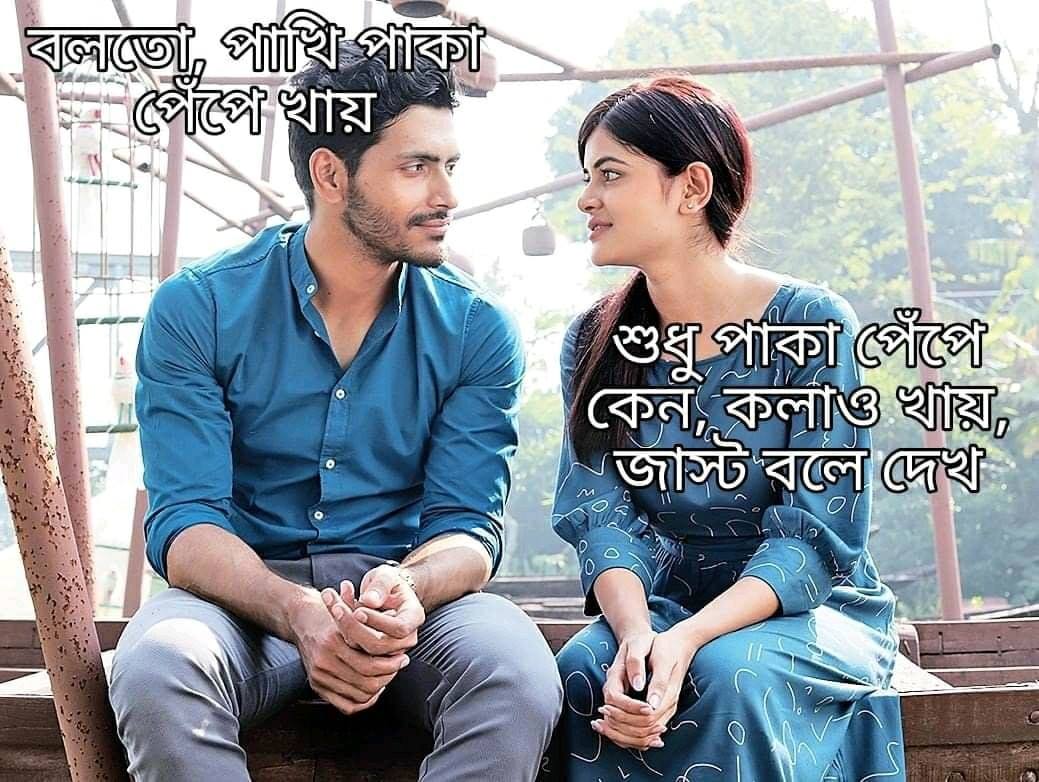
Caption: বলতো পাখি পাকা পেঁপে খায়     শুধু পাকা পেঁপে কেন, কলাও খায়, জাস্ট বলে দেখ
Label: hate